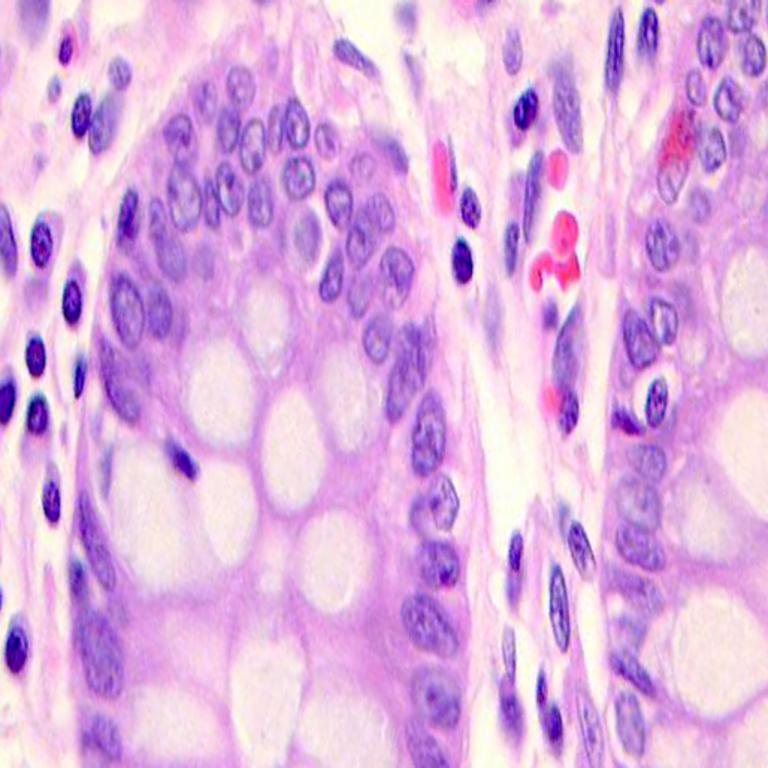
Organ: colon
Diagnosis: benign